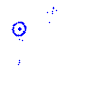
Particle: proton